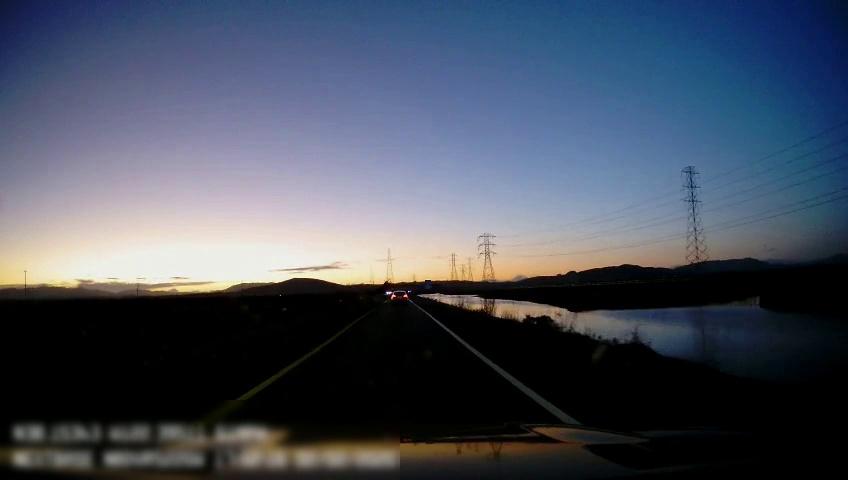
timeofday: Dusk/Dawn/Twilight
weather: Sunny
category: Drivable Space
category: Vehicles | Car
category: Lanes | Current Lane
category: Lanes | Current Lane